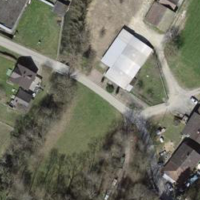
EUNIS habitat code: 55
Species observed at this site:
Ajuga reptans
Plantago major